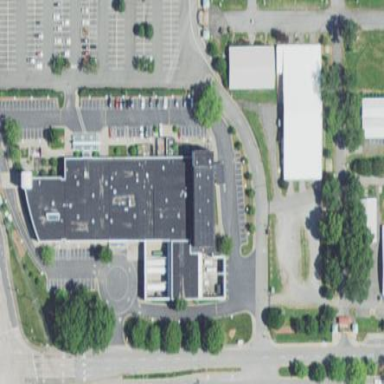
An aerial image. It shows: Part of building.